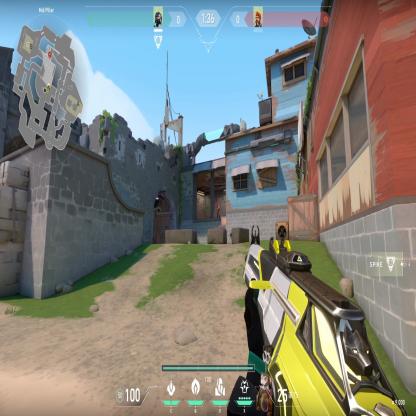
Label: enemy